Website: walmart
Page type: billing-address
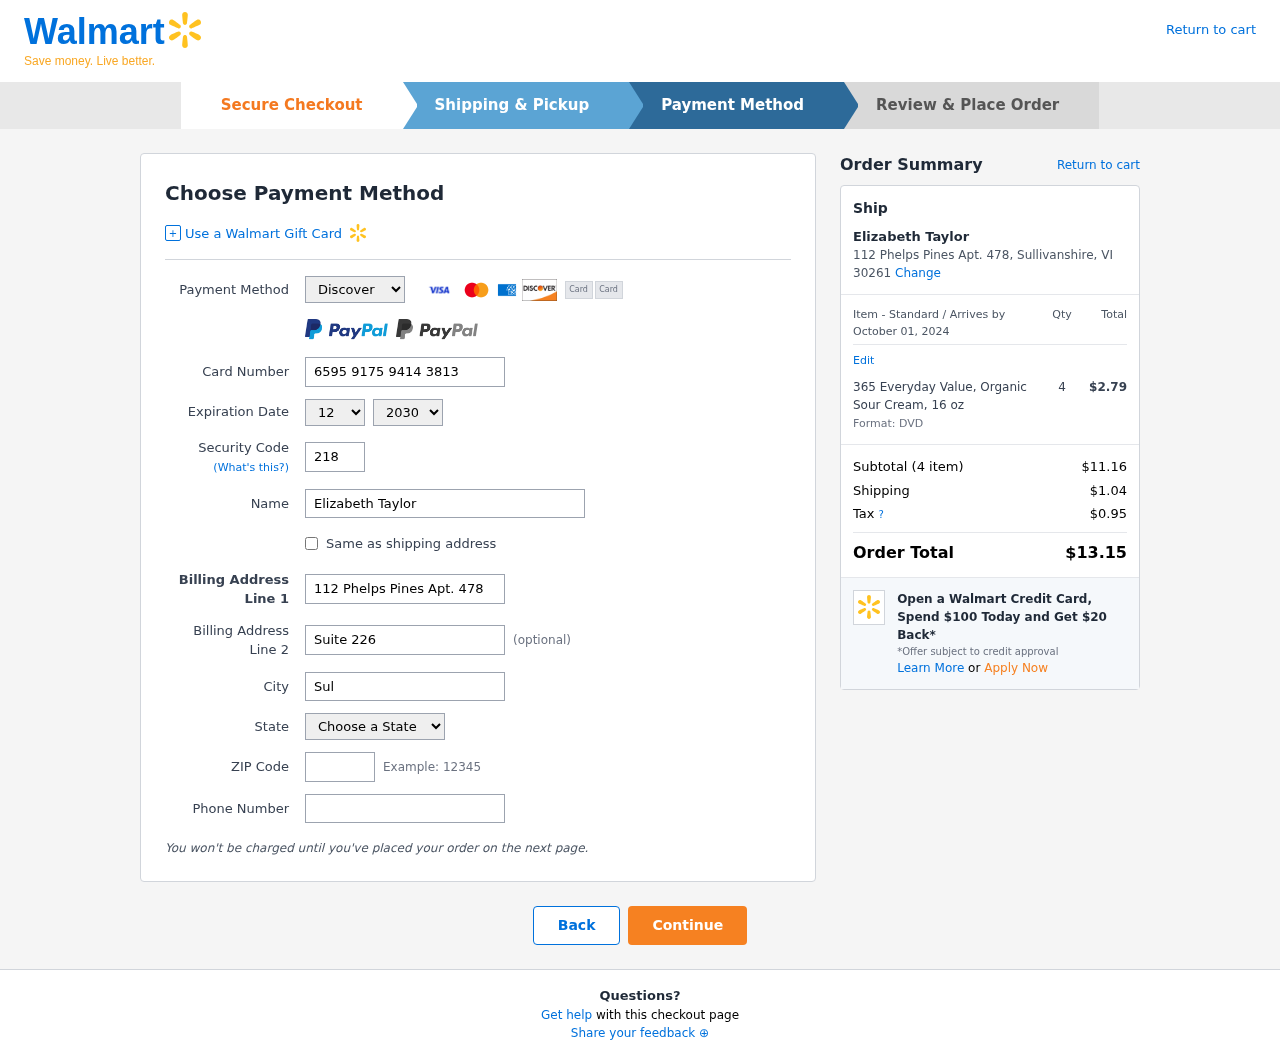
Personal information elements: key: PII_CARD_CVV
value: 218
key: PII_CARD_EXPIRY_MONTH
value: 12
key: PII_CARD_EXPIRY_YEAR
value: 30
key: PII_CARD_NUMBER
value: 6595 9175 9414 3813
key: PII_CARD_TYPE
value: Discover
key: PII_CITY
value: Sullivanshire
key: PII_CITY_STATE_ZIP
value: Sullivanshire, VI 30261
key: PII_FULLNAME
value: Elizabeth Taylor
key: PII_PHONE
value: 5002699702
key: PII_POSTCODE
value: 30261
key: PII_STATE
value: VI
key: PII_STREET
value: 112 Phelps Pines Apt. 478
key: PII_STREET2
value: Suite 226
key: PII_FULLNAME2
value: Elizabeth Taylor
Product elements: key: PRODUCT1_NAME
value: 365 Everyday Value, Organic Sour Cream, 16 oz
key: PRODUCT1_PRICE
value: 2.79
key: PRODUCT1_QUANTITY
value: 4
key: PRODUCT1_DESC
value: Format: DVD
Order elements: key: ORDER_DELIVERY_DATE
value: October 01, 2024
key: ORDER_NUM_ITEMS
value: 4
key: ORDER_SUBTOTAL
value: $11.16
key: ORDER_SHIPPING_COST
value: $1.04
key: ORDER_TAX
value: $0.95
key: ORDER_TOTAL
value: $13.15